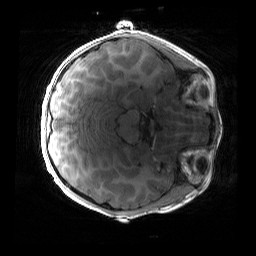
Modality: T1w
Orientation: axial
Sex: male
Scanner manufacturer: siemens
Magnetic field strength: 3 T
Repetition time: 1.9 s
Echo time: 0.00243 s